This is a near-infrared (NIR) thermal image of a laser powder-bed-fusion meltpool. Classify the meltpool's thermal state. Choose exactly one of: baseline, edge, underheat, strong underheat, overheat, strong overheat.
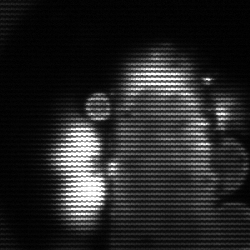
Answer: strong underheat